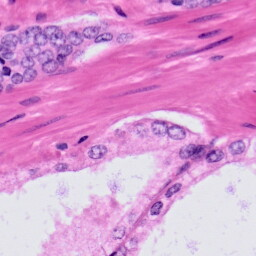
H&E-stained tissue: Prostate